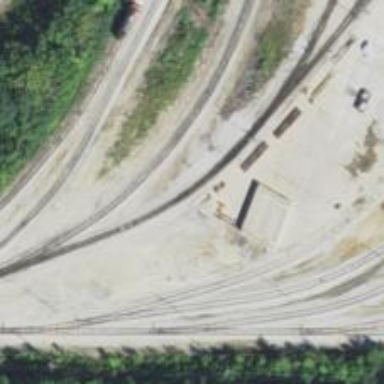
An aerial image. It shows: Railway yard.